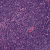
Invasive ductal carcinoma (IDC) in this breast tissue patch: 0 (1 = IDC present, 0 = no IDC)